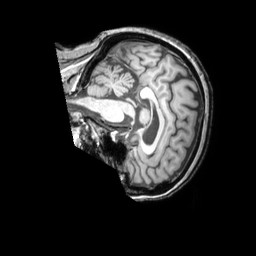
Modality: T1w
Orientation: sagittal
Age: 71
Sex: female
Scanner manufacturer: philips
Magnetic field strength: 3 T
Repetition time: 0.009868 s
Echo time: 0.004592 s